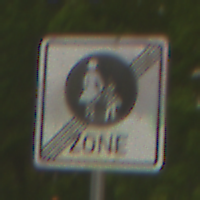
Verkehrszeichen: EndeFussgaengerzone
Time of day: SunriseSunset
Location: Outdoor (RoadRail)
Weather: Clear
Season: NotSpecified
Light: Natural